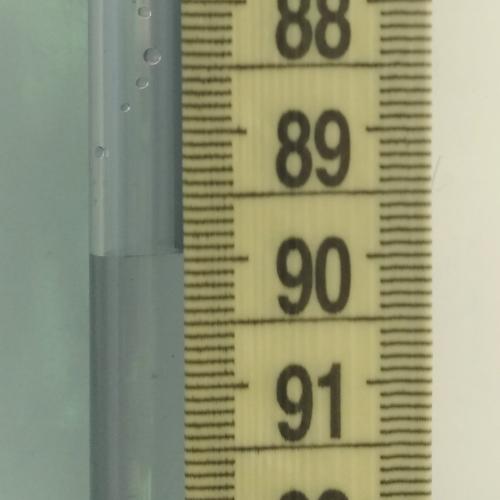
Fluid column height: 90.0 cm